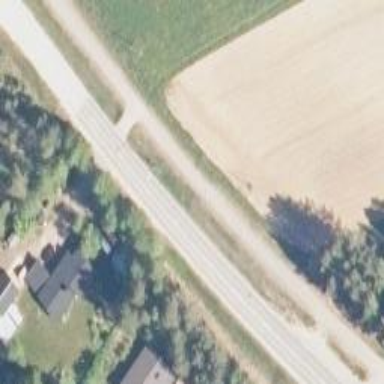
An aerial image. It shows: Asphalt cycleway.